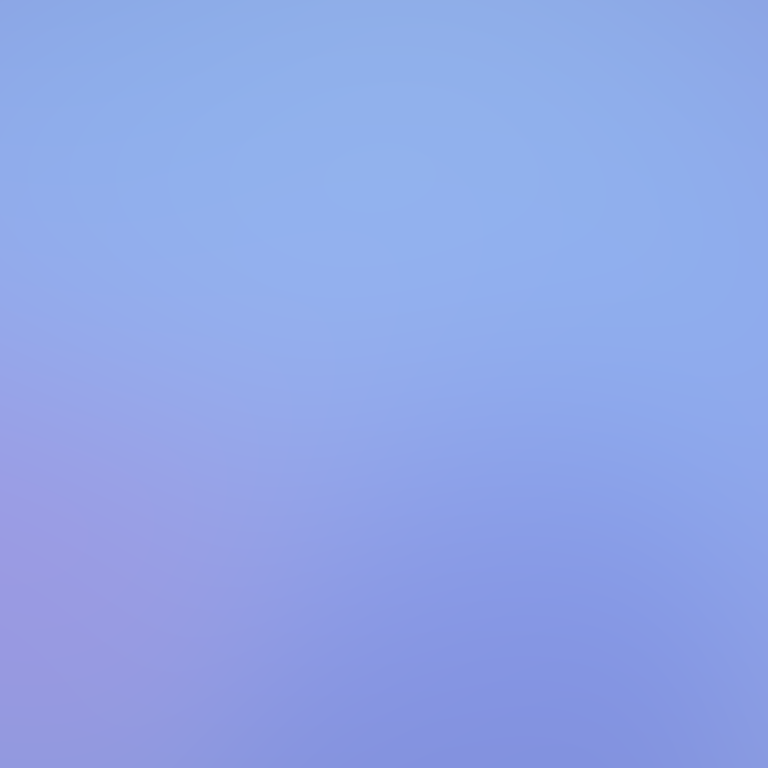
Abstract light effect, smooth gradient from soft blue to light purple, calm atmosphere, diffuse light, no room, no furniture, no objects.